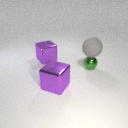
small green metal sphere to the right of large purple metal cube